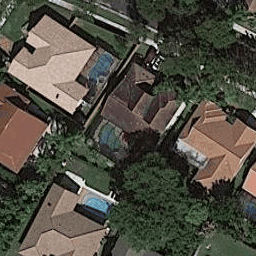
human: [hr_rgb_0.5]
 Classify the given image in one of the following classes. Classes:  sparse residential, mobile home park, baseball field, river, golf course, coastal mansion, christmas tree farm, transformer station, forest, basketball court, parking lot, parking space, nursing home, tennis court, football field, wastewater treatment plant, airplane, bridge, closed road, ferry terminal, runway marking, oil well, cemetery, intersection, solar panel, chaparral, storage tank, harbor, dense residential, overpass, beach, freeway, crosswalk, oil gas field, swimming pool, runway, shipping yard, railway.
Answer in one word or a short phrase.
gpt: coastal mansion